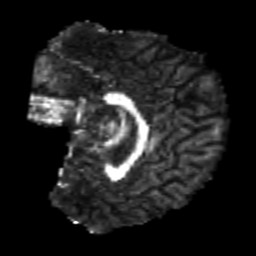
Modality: FA
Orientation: sagittal
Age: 24
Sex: male
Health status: healthy
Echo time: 0.074 s